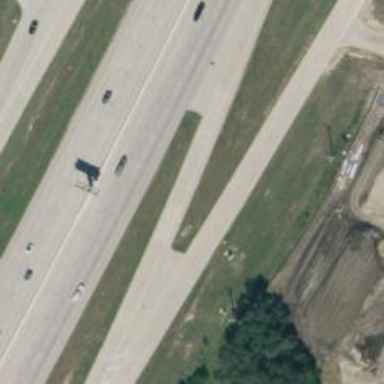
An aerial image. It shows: Secondary road with frontage road.